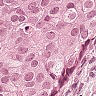
Metastatic tissue present: yes